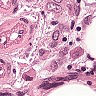
Metastatic tissue present: yes